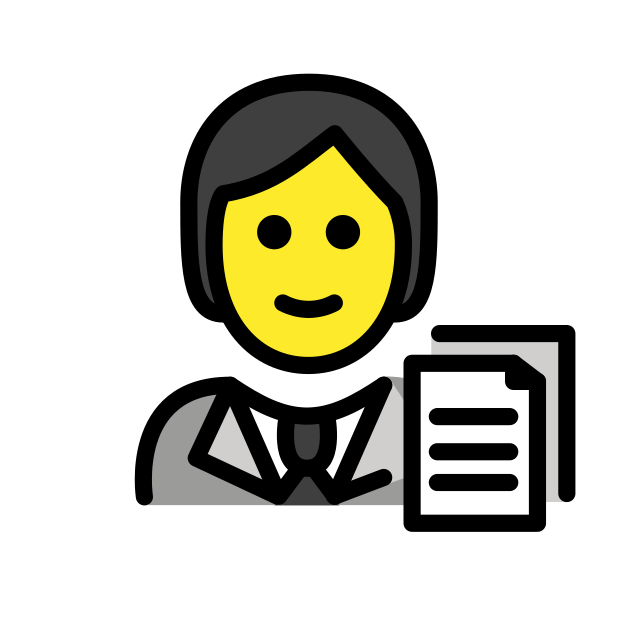
office worker